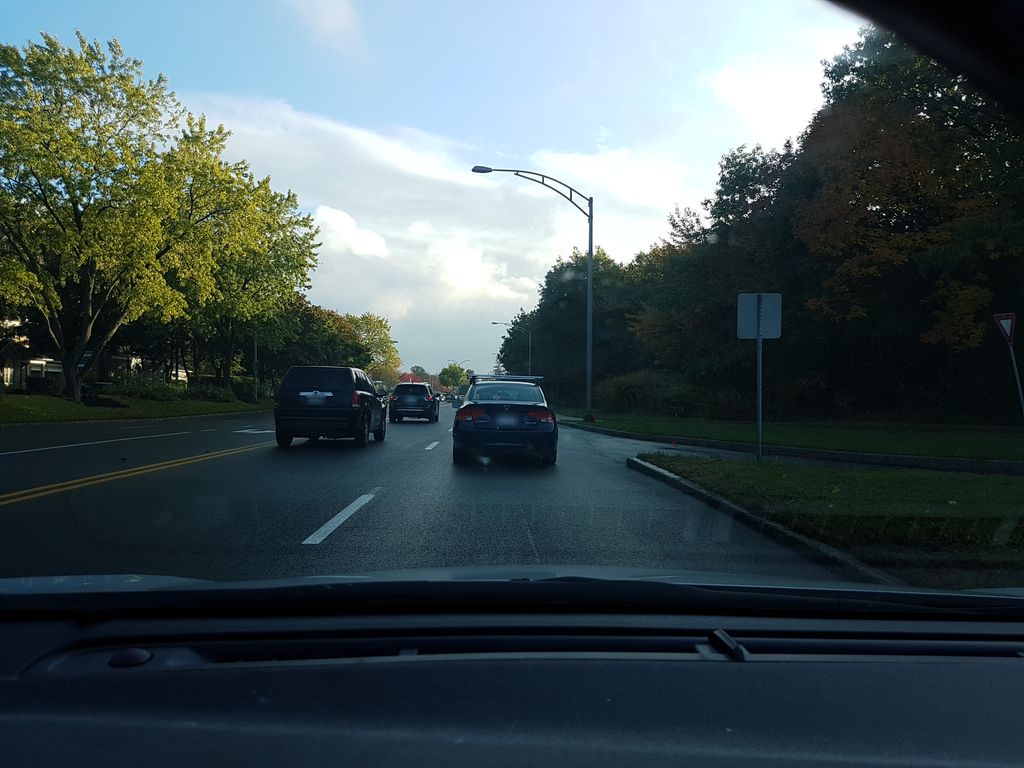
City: quebec_city